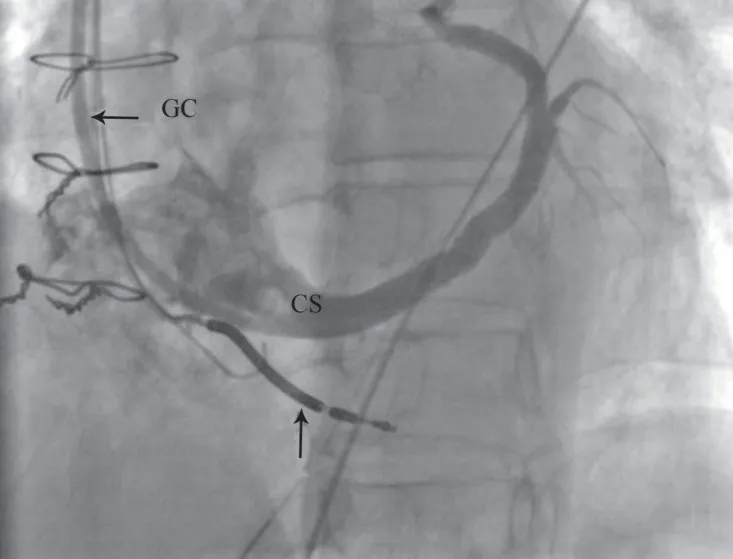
Venography of the coronary sinus (CS) in the shallow left anterior oblique projection. During the process of cardiac resynchronization therapy, injection in the CS via the guiding catheter (GC) illustrates the CS anatomy for appropriate CS lead placement. The right ventricular lead is shown with the vertical arrow.
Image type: radiology (x_ray)